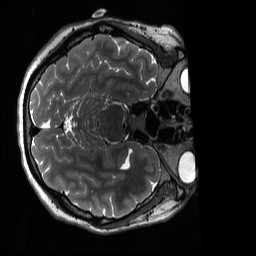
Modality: T2w
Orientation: axial
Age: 30
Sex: female